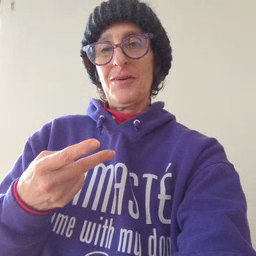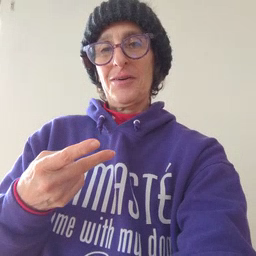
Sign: fall